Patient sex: M
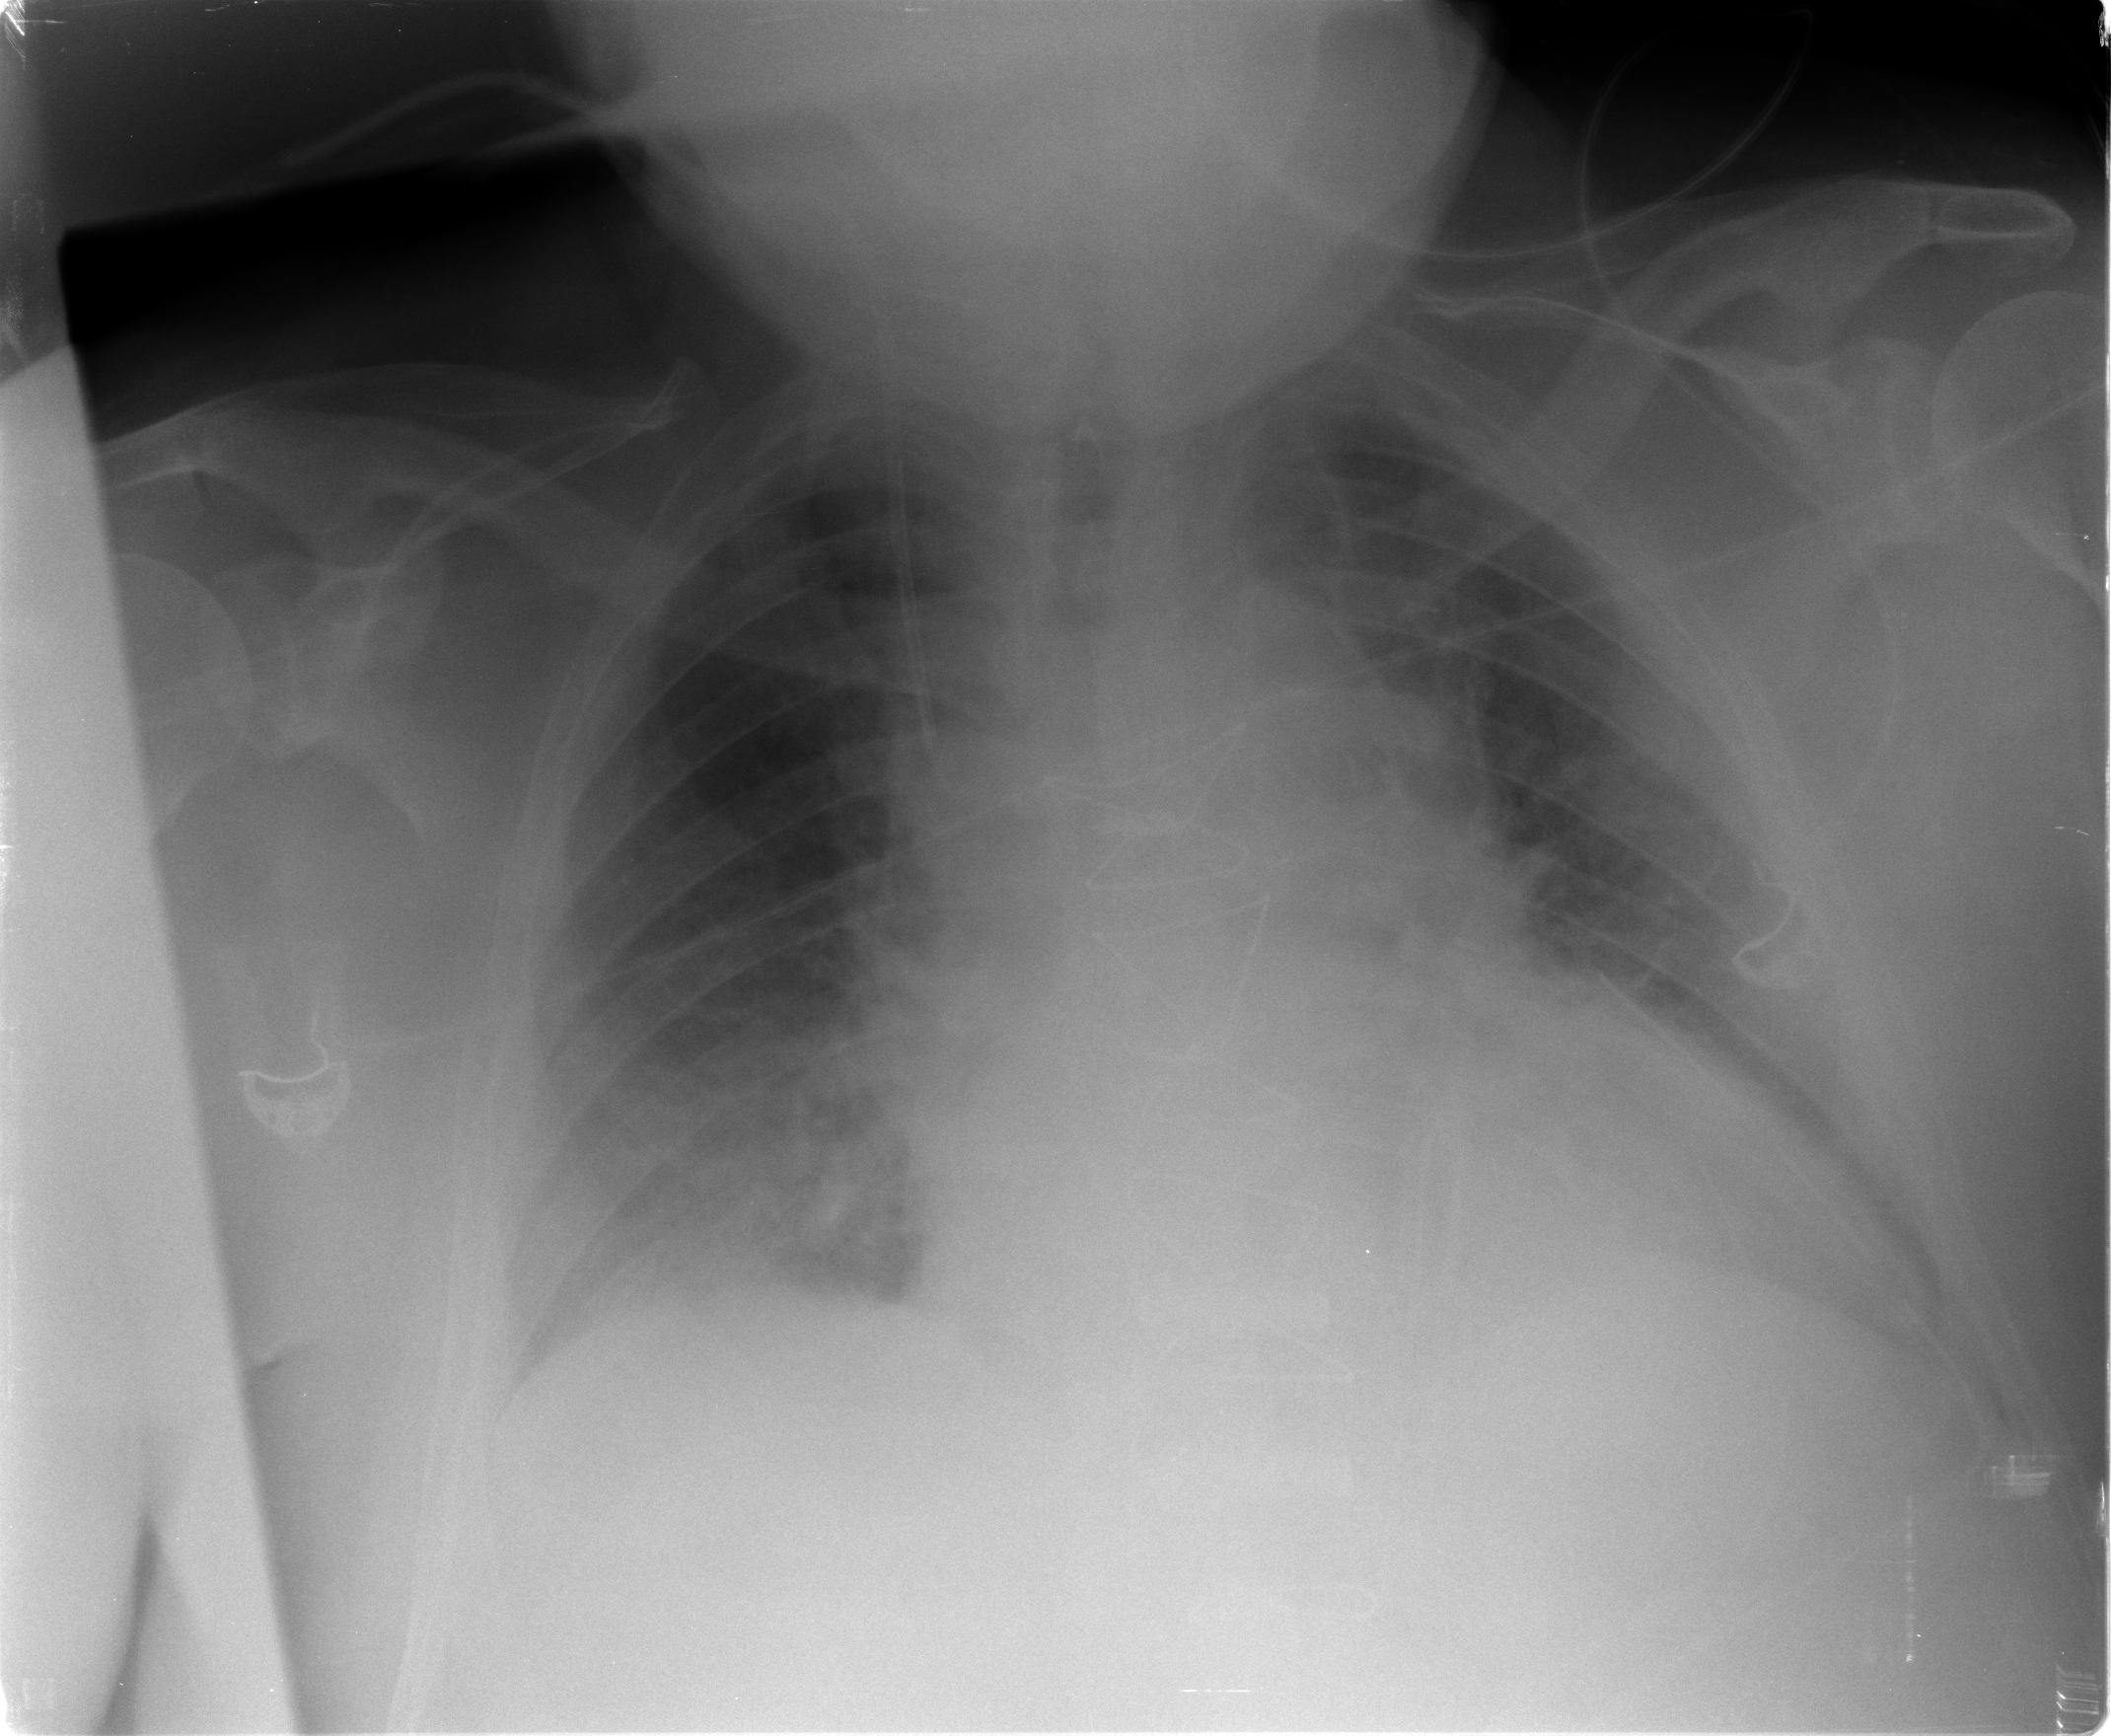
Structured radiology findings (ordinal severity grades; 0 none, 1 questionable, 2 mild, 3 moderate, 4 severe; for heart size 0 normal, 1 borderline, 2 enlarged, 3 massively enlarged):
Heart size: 0
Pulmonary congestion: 2
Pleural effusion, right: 2
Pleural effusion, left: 2
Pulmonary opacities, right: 0
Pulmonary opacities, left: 0
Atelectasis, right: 2
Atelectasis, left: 2